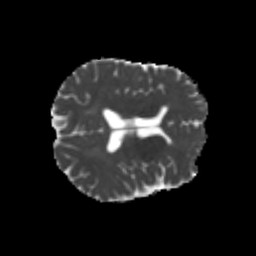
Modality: MD
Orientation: axial
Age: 21
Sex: male
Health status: healthy
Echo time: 0.074 s